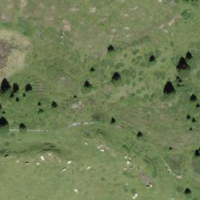
EUNIS habitat code: 26
Species observed at this site:
Bistorta vivipara